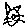
Label: cat